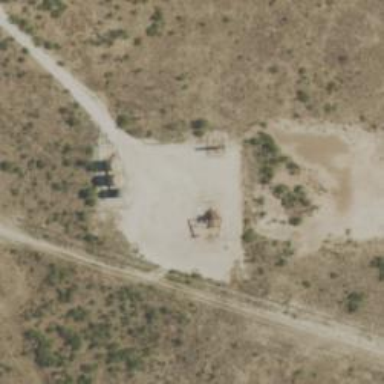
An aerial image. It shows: Petroleum well.